Question: I have a two query
1->
'select top 10 * from transaction_tbl order by transactID desc' this is i am using taking last 10 transaction from my transaction table
2->
'''
select avg( datediff(mi,t.dtime, t.PAICdate )) as
Average from transaction_tbl t where locid=6
'''
this query i am using for getting average time differnce between that two dates..
this two queries working fine..
i want to get only last 10 transactions average time differnce
so i try join this two queries like this:
'''
select top 10 avg( datediff(mi,t.dtime, t.PAICdate )) as Average
from transaction_tbl t
where locid = 6
group by transactID
order by transactID desc;
'''
but i am getting result something like this:

i want to get total average of last 10 records
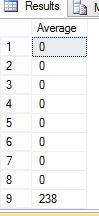
Answer: Use a nested query like this:
'''
select avg( datediff(mi,t.dtime, t.PAICdate )) as Average
from (
select top 10 * from transaction_tbl where locid=6 order by transactID desc
) t
'''